Interaction volume radius: 10 \u00c5
Interaction volume height: 25 \u00c5
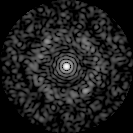
Disorder parameter: 0.7782